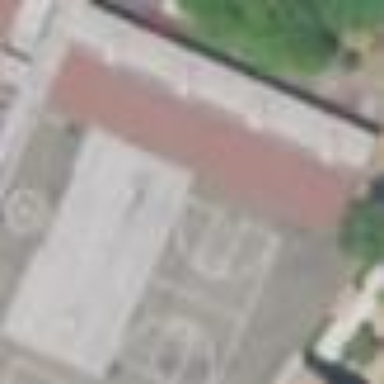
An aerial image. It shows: School building.